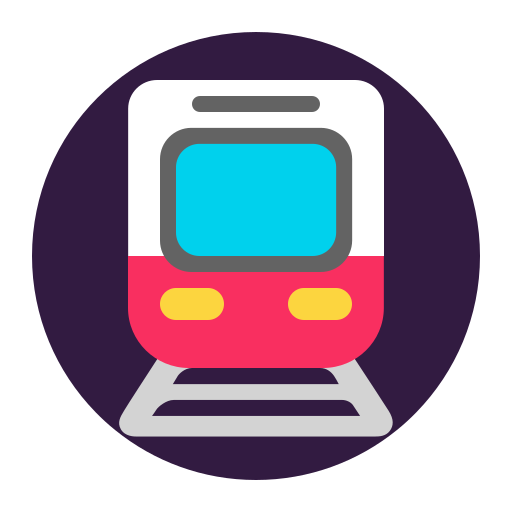
metro flat